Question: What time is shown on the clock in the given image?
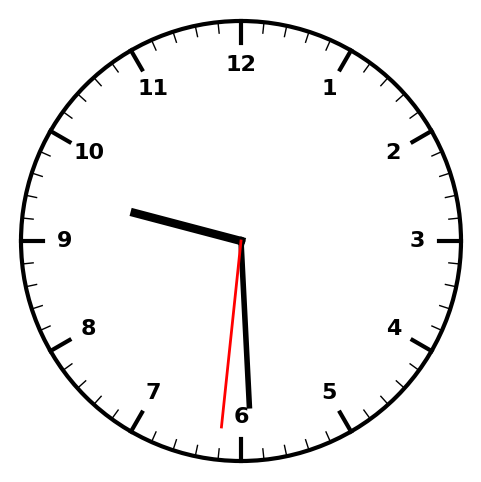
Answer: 09:29:31